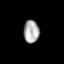
Tissue: prostate
Cell type: T cells
Senescence score: 0.3619
Nuclear area (px): 346
Mean DAPI intensity: 171.668